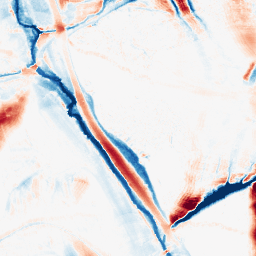
Category: morphological
Decomposition family: morphological_ellipse
Decomposition parameters: operation: average
width: 20
height: 50
Upsampling method: quadratic
Upsampling parameters: scale: 8
Upsampling scale: 8